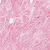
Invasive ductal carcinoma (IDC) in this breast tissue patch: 0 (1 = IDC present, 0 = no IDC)